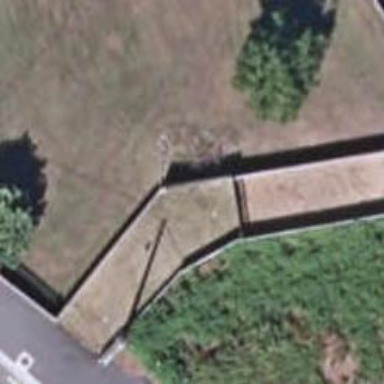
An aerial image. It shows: Wall barrier.